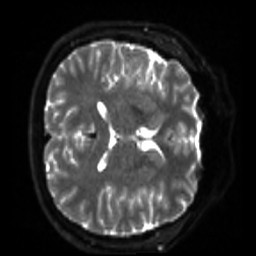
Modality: sbref
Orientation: axial
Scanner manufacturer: siemens
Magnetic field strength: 3 T
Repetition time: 4 s
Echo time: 0.0594 s